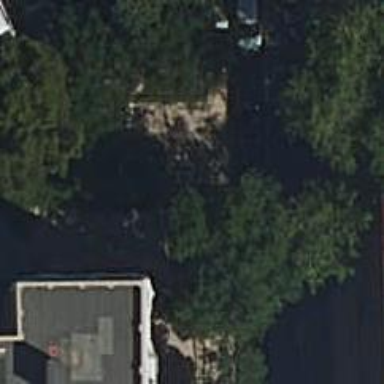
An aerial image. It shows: Retaining wall.